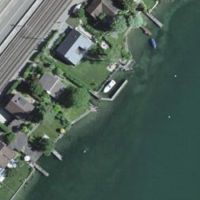
EUNIS habitat code: 14
Species observed at this site:
Asplenium ruta-muraria
Bombus vestalis
Oedemera podagrariae
Enallagma cyathigerum
Bombus lapidarius
Myathropa florea
Apis mellifera
Eristalis arbustorum
Polistes dominula
Celastrina argiolus
Allium carinatum
Lathyrus vernus
Asplenium trichomanes
Stictoleptura rubra
Carpocoris fuscispinus
Halictus scabiosae
Dolycoris baccarum
Chrysogaster solstitialis
Lasiommata megera
Medicago sativa
Lycaena phlaeas
Phaneroptera falcata
Knautia arvensis
Sphaerophoria scripta
Graphosoma italicum
Volucella inanis
Hypericum perforatum
Melanargia galathea
Prunella vulgaris
Hesperis matronalis
Daucus carota
Phasia hemiptera